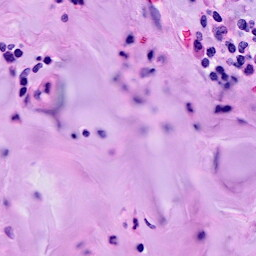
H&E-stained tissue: Breast